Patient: sex M, age 75
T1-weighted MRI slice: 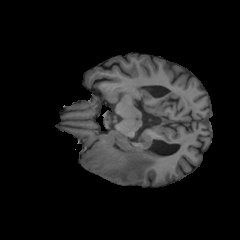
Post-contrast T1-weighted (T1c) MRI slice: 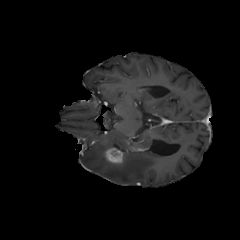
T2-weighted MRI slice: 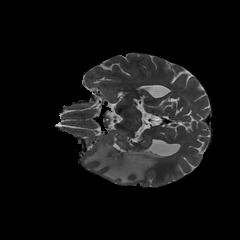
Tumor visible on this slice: yes
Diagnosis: Glioblastoma, IDH-wildtype
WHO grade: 4